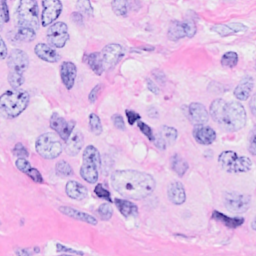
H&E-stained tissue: Breast